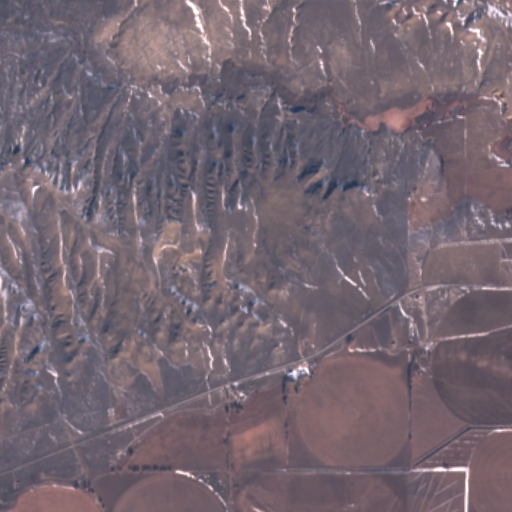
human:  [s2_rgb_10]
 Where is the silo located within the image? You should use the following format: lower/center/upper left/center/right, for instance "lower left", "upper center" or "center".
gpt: The silo is located in the lower center of the image.
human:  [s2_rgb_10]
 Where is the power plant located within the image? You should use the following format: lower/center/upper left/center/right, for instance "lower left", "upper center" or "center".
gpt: There is no power plant in the image.